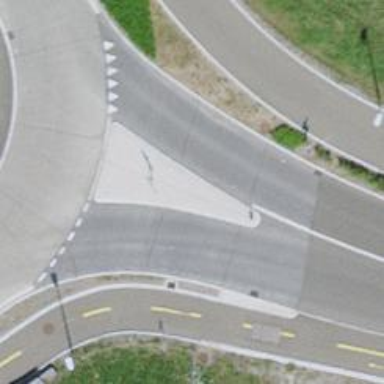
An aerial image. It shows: Traffic calming island.